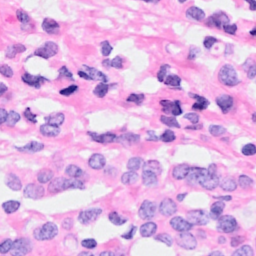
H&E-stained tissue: Breast